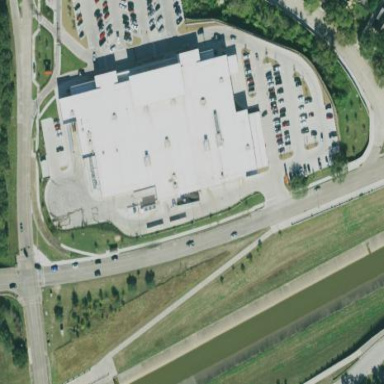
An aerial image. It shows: Supermarket located in building.